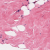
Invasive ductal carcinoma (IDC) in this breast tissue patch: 0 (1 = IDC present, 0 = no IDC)